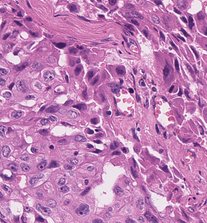
Tumor epithelial tissue: yes
Tumor-associated stroma tissue: yes
Normal tissue: no